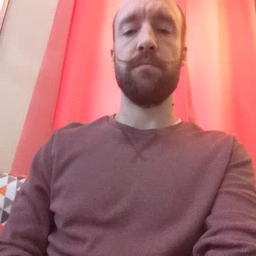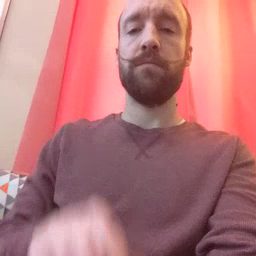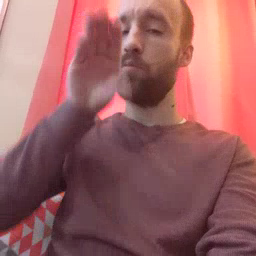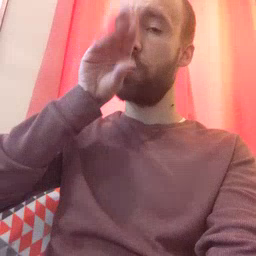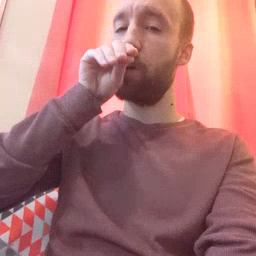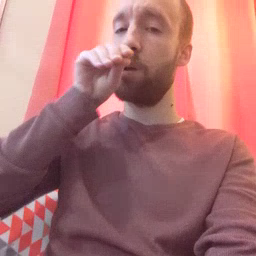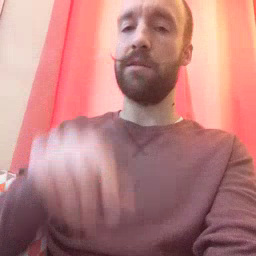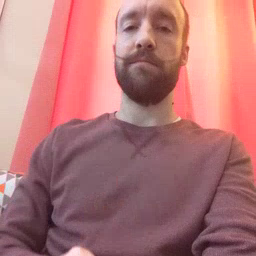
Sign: goose